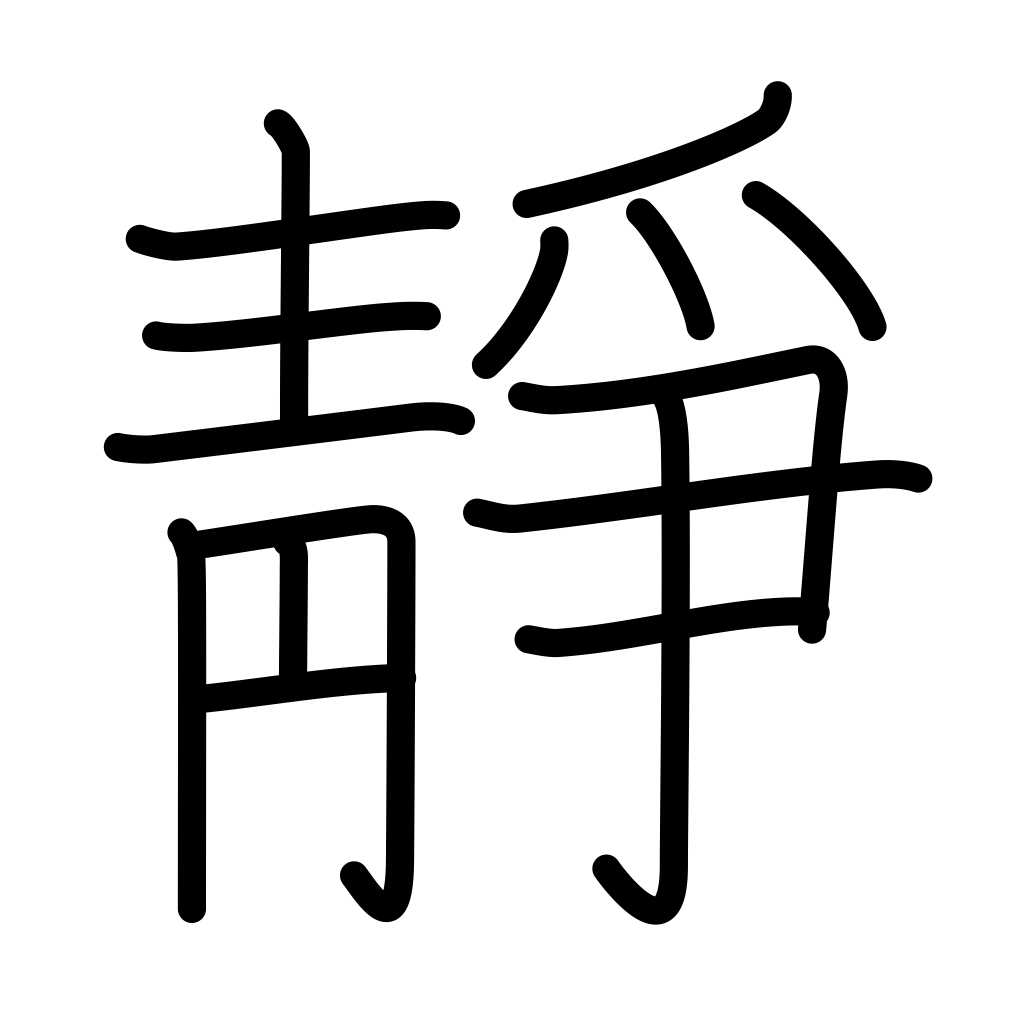
Meaning: quiet